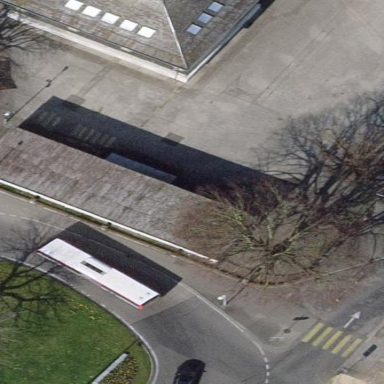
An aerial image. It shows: School building with flat roof.